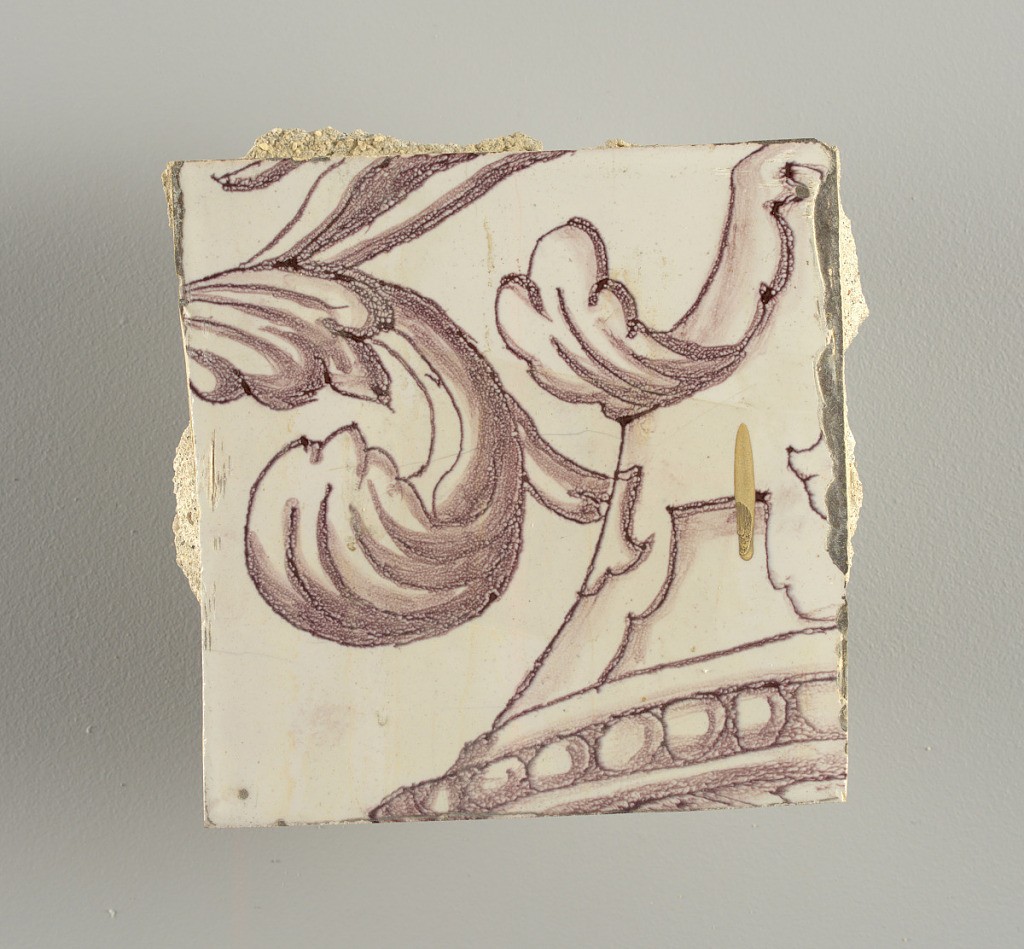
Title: Tile wall facing
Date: ca. 1725
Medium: Tin-glazed earthenware, underglaze
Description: Horizontal rectangle.  Thirty tiles wide and twenty-three tiles high with opening for fireplace eleven tiles wide and ten high.  Foliage arabesques disposed about three vertical axes from which are emphazised by urns at center and right, and at left by the figure of a standing woman carrying an infant on her arm and accompanied by two children.